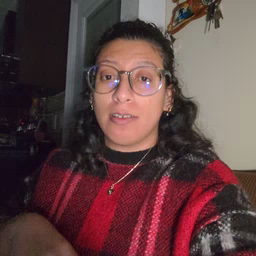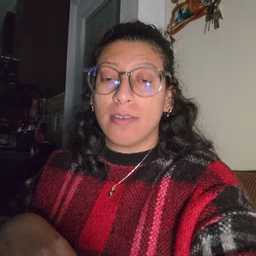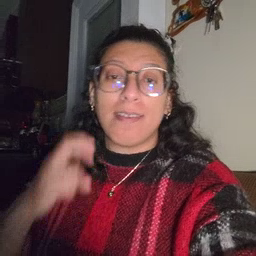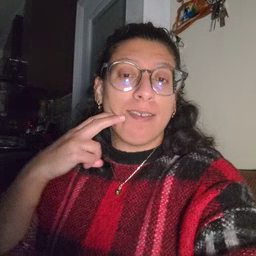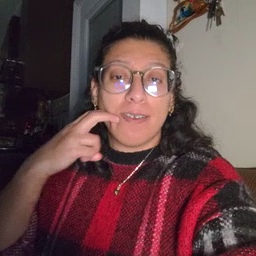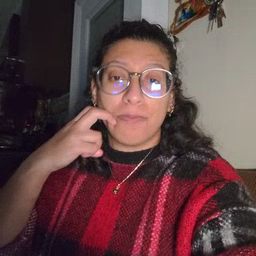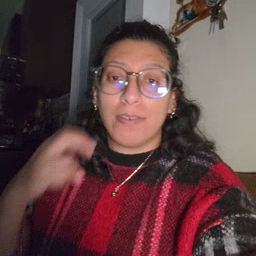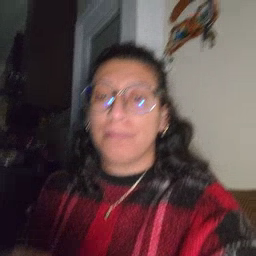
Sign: gum